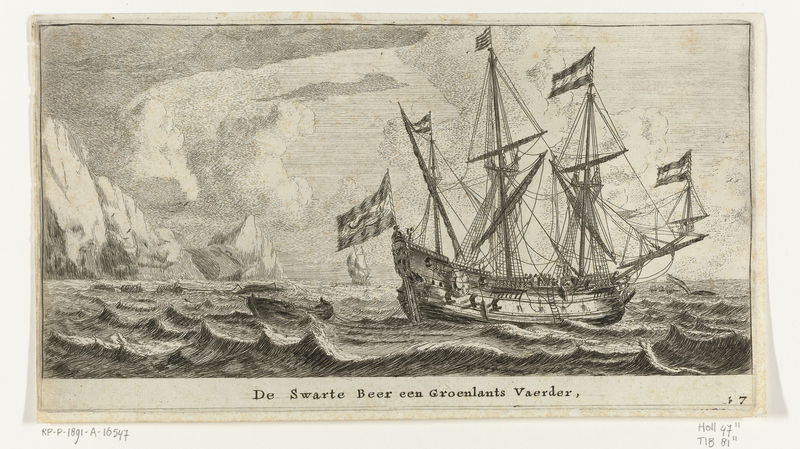
Titel: Het schip de Zwarte Beer
Künstler: Reinier Nooms
Standort: Amsterdam
Institution: Rijksmuseum
Schlagwörter: meer, schiff, wellen, white, black, gray, grey, old, print, druck, clouds, rocks, sky, boat, mountains, netherlands, ocean, sea, see, ship, shore, water, waves, german, flaggen, coast, paper, etching, sketch, french, ice, boats, cliffs, mast, rope, sail, sailor, seascape, storm, wave, flag, flags, schifffahrt, engraving, wolken, book, riff, ships, dutch, rowboat, holland, sailing, sails, page, beer, bow, wing, stern, bear, masts, crew, deck, 1891, rigging, wafe, galleon, enemy, lifeboat, platemark, dwarte, swarte, seaacape, lifebot, second ship, groenlants, greenland, welsch, das schiff, groenland